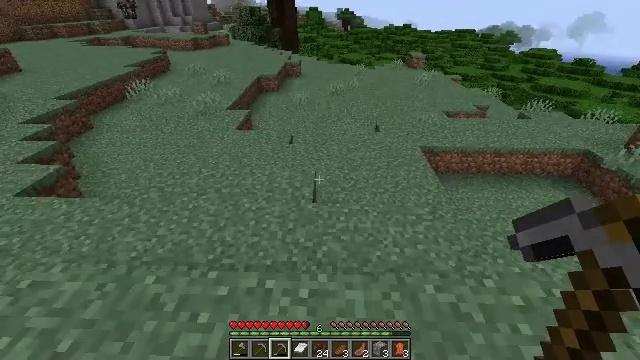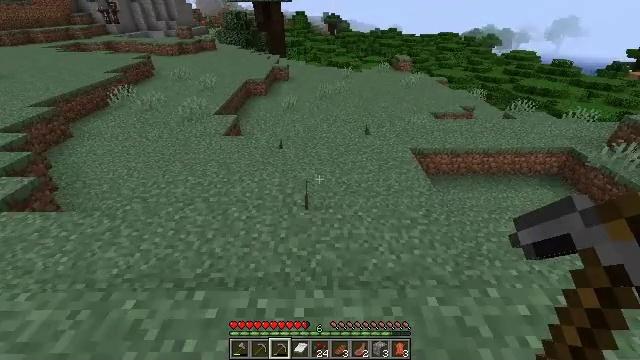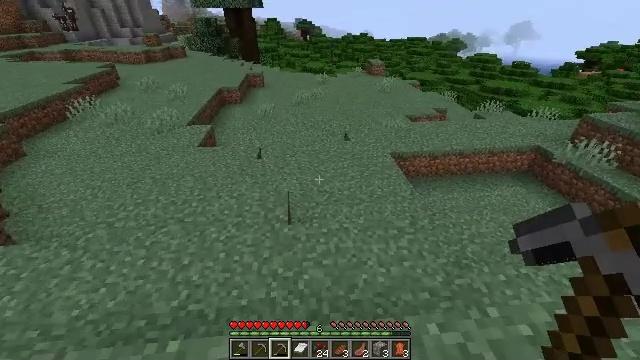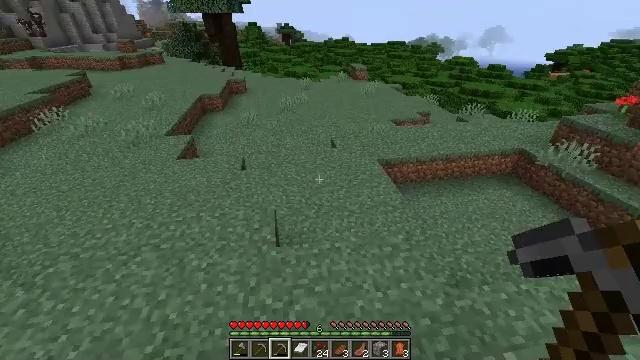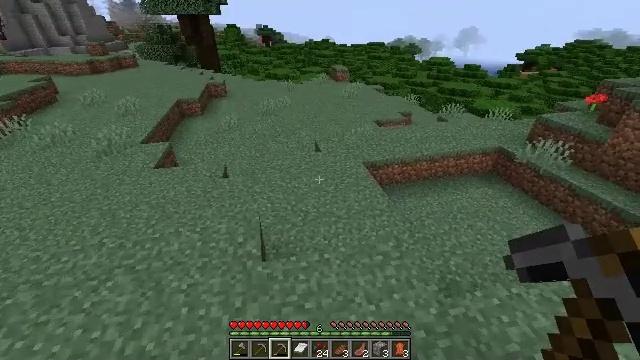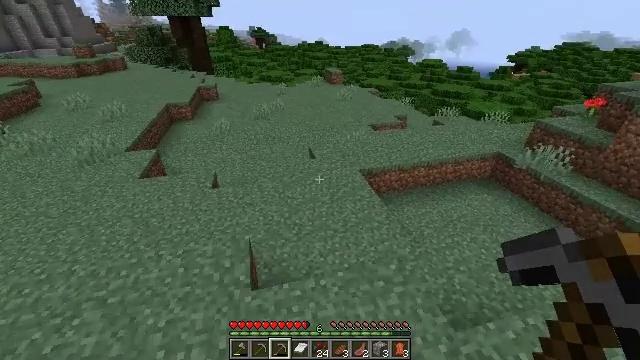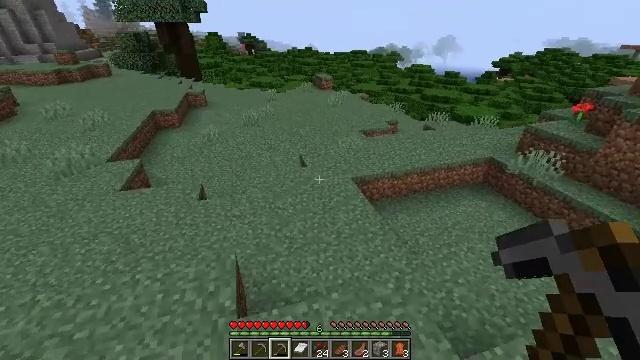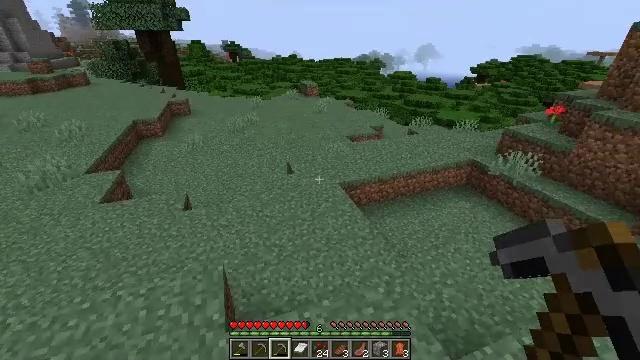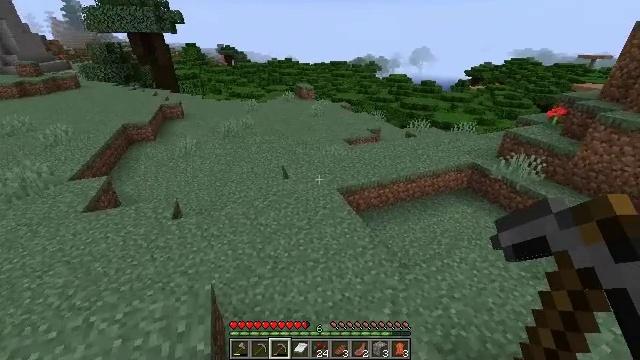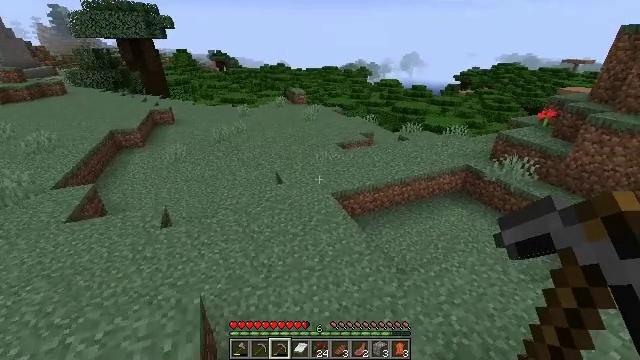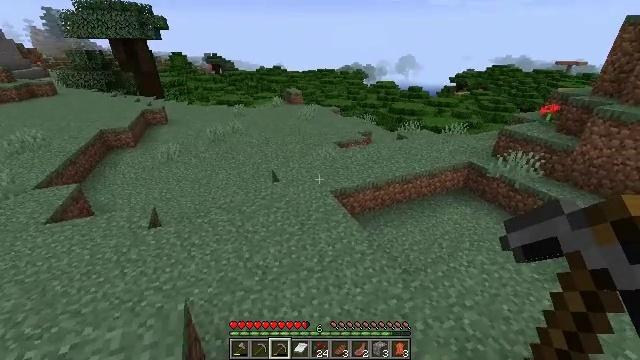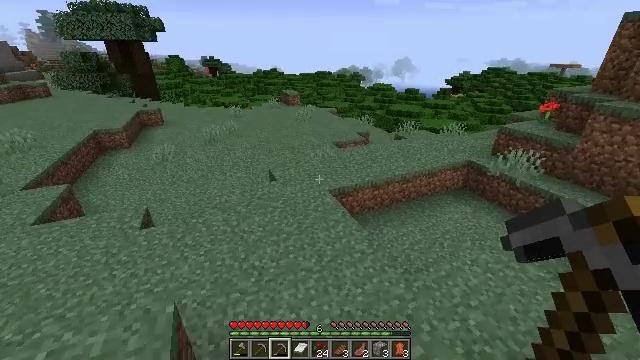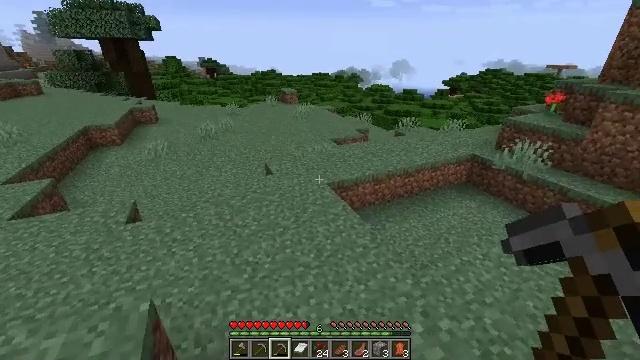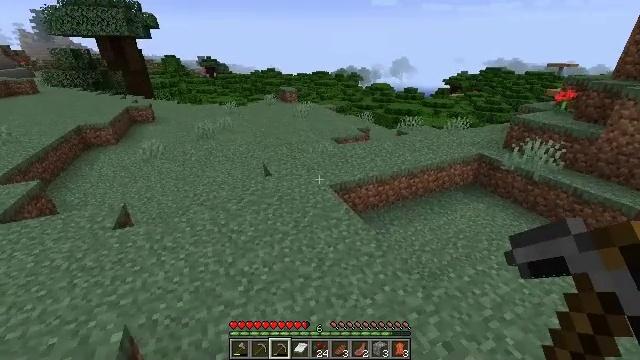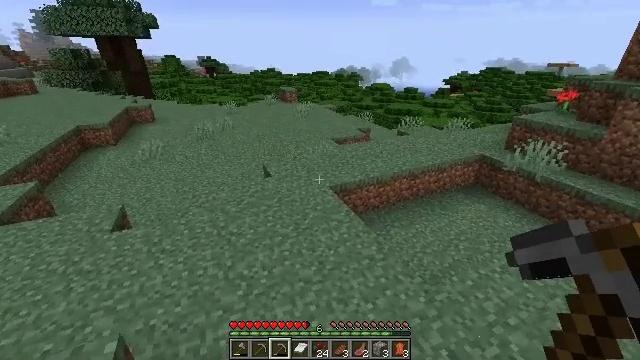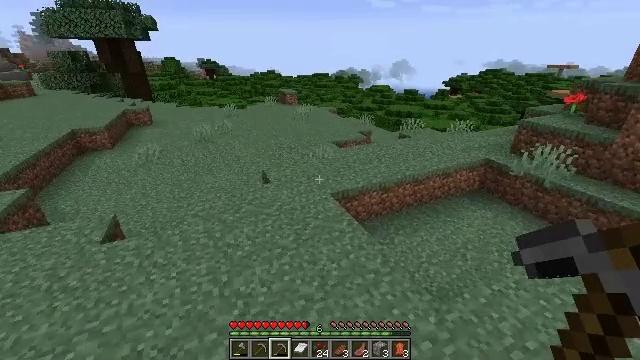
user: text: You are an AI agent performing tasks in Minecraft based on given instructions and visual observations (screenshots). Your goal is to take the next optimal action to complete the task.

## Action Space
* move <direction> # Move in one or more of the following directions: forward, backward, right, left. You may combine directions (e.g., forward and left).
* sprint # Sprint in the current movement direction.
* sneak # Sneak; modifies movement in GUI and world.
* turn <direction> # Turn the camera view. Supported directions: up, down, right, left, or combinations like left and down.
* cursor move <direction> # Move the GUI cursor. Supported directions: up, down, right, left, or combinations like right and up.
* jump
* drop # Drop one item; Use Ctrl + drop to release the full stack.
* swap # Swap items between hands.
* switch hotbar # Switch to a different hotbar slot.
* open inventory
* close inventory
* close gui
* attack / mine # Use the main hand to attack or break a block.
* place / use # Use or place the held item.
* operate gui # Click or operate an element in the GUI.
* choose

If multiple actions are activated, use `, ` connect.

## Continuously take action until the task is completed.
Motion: motion action
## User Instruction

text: Break the mushroom stem block.
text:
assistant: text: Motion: move forward, turn right
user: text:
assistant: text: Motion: move forward, turn right and up
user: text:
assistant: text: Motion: move forward, turn right
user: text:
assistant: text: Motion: move forward, turn right
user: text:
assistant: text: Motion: move forward, turn right
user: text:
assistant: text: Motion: move forward, turn right
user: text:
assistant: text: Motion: move forward, turn right and up
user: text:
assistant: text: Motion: move forward
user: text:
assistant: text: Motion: move forward, turn right and up
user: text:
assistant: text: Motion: move forward
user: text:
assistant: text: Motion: move forward
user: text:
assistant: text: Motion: move forward
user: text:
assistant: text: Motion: move forward
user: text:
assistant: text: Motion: move forward
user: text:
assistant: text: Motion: move forward
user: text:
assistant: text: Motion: move forward, turn left
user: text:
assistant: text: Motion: move forward
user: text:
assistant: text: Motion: move forward, turn left
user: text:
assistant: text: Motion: move forward, turn left and up
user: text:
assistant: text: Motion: move forward, turn left and up
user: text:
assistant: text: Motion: move forward, turn left
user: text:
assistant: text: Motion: move forward, turn left
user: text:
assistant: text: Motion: move forward
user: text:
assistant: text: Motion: move forward
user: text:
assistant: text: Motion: move forward
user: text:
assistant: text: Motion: move forward
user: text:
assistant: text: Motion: move forward
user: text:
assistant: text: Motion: move forward
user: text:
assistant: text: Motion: move forward
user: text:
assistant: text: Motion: move forward